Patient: sex M, age 23
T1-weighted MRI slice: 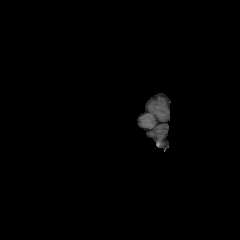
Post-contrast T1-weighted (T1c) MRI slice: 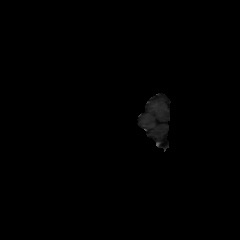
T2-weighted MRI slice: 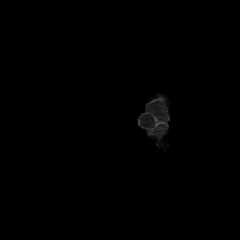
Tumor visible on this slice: no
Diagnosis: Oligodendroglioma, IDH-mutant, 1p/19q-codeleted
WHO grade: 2